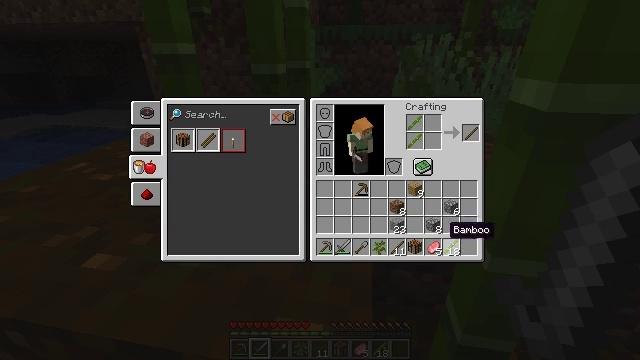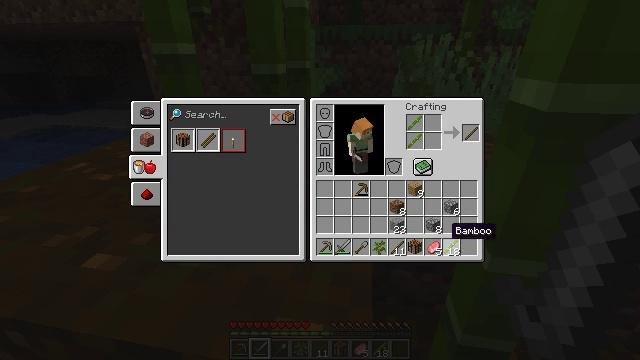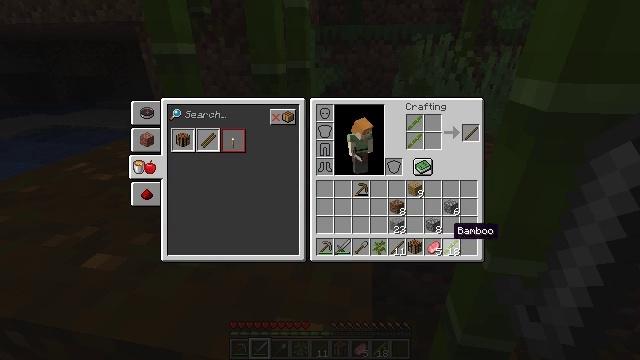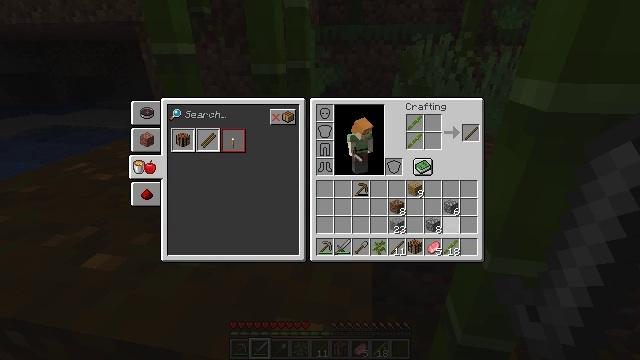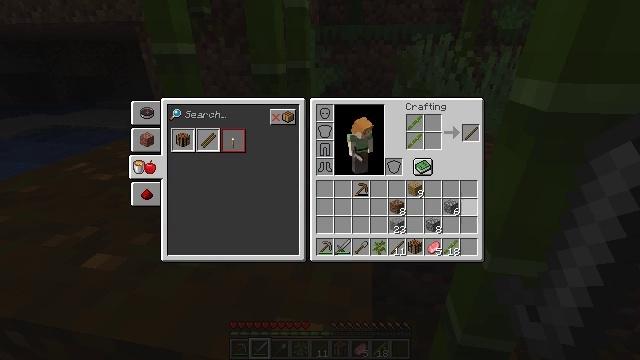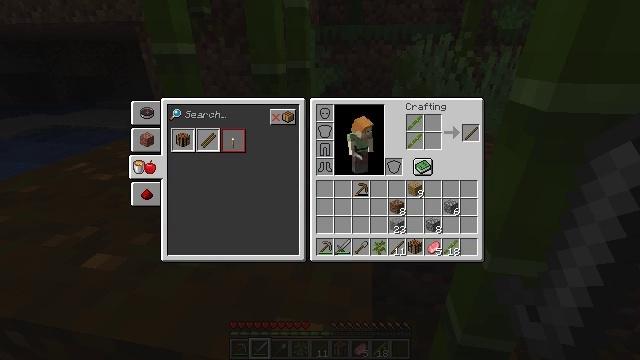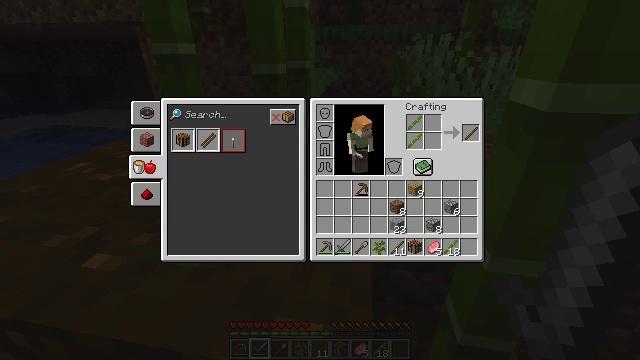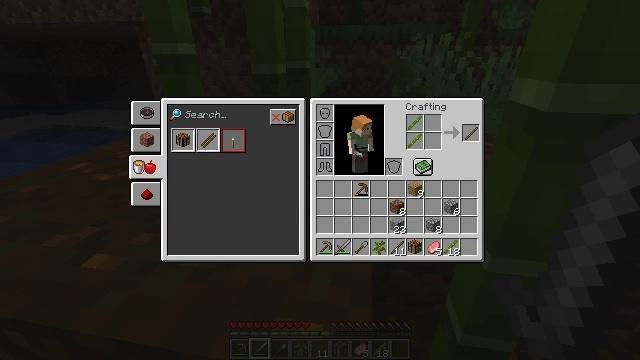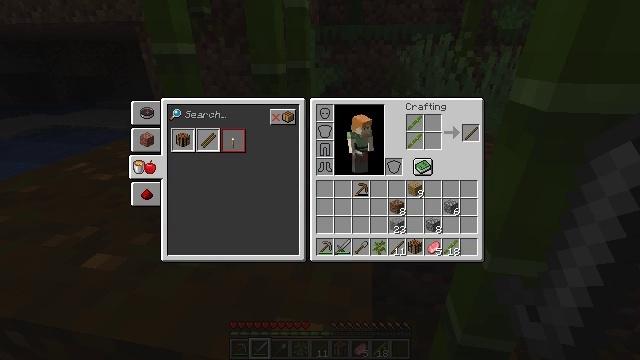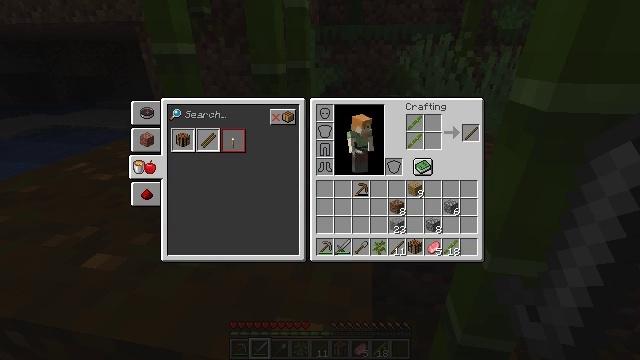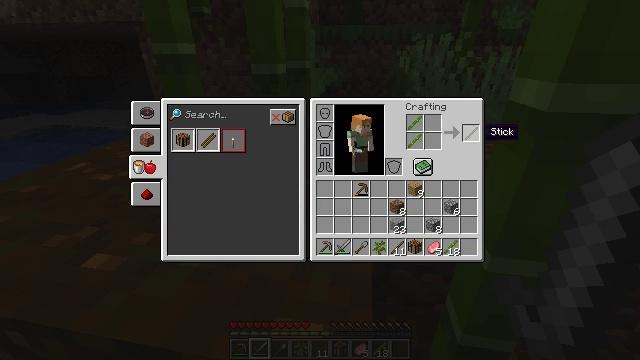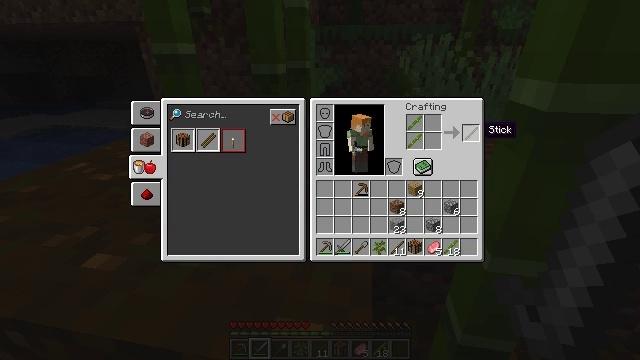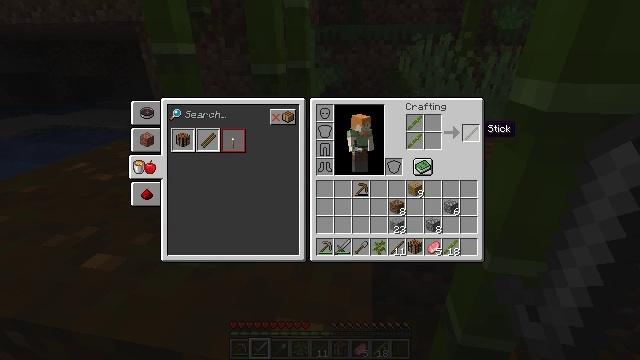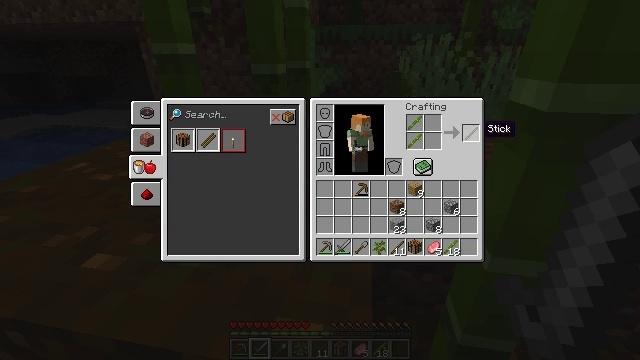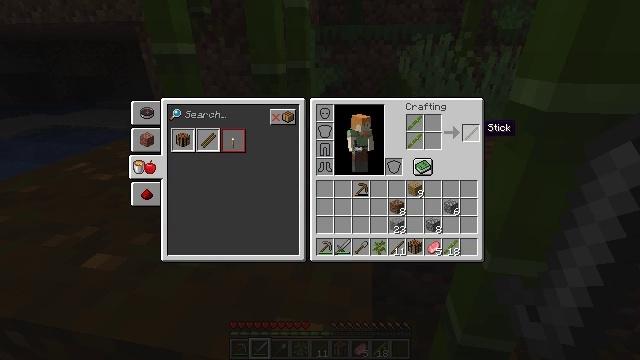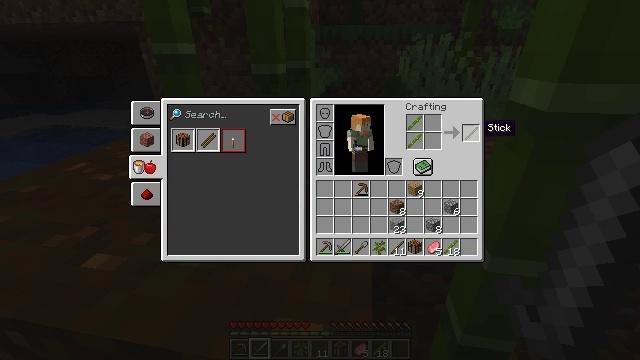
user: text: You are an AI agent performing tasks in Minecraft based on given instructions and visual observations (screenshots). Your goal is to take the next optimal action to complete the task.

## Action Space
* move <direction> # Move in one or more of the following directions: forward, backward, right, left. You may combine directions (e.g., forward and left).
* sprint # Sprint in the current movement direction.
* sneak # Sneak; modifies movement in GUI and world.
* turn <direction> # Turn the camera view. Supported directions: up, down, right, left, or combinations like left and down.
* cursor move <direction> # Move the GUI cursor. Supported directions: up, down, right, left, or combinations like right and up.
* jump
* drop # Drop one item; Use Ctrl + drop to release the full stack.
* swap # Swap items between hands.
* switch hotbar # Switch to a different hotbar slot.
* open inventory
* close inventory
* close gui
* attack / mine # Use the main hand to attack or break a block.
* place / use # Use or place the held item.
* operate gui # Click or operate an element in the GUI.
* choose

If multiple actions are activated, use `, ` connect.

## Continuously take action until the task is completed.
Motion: motion action
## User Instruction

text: Mine bamboo with your hand.
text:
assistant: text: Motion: no_op
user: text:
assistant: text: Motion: no_op
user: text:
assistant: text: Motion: cursor move up
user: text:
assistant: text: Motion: cursor move right and up
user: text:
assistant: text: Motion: cursor move up
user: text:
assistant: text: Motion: cursor move up
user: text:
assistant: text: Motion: cursor move up
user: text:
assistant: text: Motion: cursor move up
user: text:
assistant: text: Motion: no_op
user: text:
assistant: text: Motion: no_op
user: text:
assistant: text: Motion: no_op
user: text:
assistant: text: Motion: no_op
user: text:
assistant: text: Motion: no_op
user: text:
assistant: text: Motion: no_op
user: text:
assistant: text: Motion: no_op
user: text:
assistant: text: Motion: no_op
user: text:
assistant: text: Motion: no_op
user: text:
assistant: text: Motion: no_op
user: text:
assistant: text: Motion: no_op
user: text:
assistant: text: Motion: no_op
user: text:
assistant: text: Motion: no_op
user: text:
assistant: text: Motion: no_op
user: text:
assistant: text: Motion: no_op
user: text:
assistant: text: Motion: no_op
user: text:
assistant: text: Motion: no_op
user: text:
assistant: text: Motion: no_op
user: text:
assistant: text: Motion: no_op
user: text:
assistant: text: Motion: no_op
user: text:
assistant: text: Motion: no_op
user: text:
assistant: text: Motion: no_op